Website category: auto
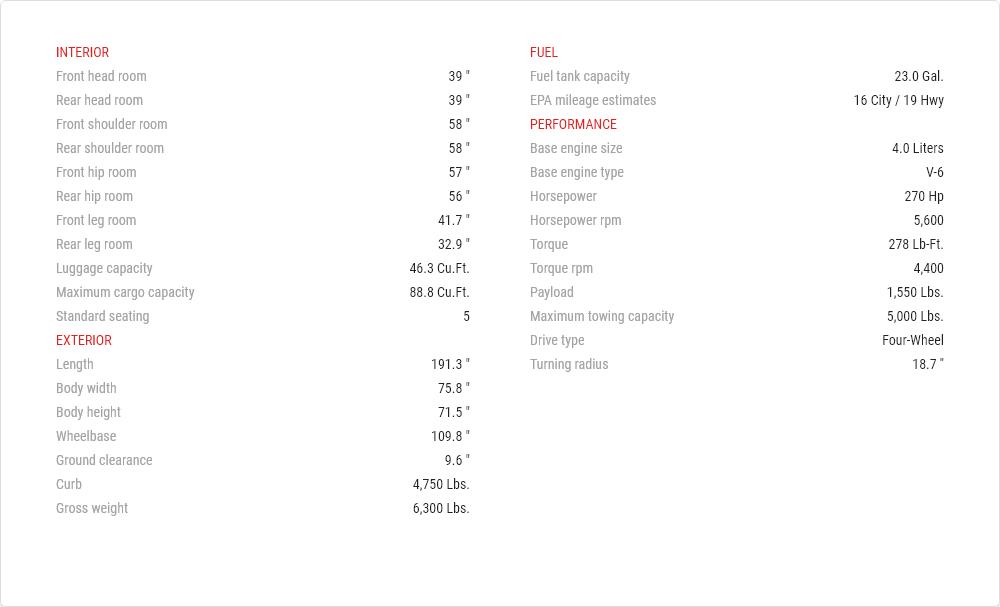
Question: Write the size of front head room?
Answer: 39 "

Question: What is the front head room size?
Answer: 39 "

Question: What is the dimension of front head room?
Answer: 39 "

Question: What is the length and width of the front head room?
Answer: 39 "

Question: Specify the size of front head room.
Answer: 39 "

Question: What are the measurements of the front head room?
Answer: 39 "

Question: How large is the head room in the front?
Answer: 39 "

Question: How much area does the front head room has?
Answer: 39 "

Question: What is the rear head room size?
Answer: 39 "

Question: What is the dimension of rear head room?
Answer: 39 "

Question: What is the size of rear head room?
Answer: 39 "

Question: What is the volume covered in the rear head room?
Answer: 39 "

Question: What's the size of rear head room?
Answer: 39 "

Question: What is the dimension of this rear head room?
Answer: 39 "

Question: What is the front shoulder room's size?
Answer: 58 "

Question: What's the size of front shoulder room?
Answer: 58 "

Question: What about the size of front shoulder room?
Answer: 58 "

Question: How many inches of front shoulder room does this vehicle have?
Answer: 58 "

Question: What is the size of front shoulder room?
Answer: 58 "

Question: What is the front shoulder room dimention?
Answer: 58 "

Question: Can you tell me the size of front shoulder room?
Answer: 58 "

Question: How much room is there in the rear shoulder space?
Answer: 58 "

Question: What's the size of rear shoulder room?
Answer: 58 "

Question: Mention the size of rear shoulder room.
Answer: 58 "

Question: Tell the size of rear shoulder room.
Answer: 58 "

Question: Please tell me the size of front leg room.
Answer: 41.7 "

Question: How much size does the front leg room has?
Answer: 41.7 "

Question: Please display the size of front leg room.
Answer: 41.7 "

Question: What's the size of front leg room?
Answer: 41.7 "

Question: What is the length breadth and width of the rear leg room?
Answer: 32.9 "

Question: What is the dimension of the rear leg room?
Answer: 32.9 "

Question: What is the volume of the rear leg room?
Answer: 32.9 "

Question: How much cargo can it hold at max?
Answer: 46.3 cu.ft.

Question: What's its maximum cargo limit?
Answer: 46.3 cu.ft.

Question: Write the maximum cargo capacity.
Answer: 46.3 cu.ft.

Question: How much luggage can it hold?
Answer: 46.3 cu.ft.

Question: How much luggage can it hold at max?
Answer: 46.3 cu.ft.

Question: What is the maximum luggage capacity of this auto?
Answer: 46.3 cu.ft.

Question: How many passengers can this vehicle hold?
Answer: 5

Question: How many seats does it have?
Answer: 5

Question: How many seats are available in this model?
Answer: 5

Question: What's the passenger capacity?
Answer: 5

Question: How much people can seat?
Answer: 5

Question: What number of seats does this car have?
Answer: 5

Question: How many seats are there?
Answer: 5

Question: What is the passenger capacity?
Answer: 5

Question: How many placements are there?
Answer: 5

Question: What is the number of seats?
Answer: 5

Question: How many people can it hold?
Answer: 5

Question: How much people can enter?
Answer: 5

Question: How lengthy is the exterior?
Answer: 191.3 "

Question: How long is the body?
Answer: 191.3 "

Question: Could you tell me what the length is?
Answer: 191.3 "

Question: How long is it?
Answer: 191.3 "

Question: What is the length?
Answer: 191.3 "

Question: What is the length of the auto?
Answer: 191.3 "

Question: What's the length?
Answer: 191.3 "

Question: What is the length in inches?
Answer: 191.3 "

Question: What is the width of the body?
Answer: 75.8 "

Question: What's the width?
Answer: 75.8 "

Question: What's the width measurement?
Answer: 75.8 "

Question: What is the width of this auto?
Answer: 75.8 "

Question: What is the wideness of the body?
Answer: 75.8 "

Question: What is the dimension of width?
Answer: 75.8 "